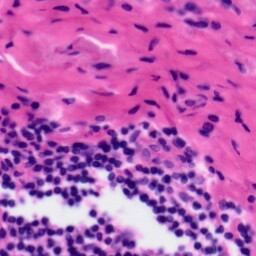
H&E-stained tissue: Tonsil